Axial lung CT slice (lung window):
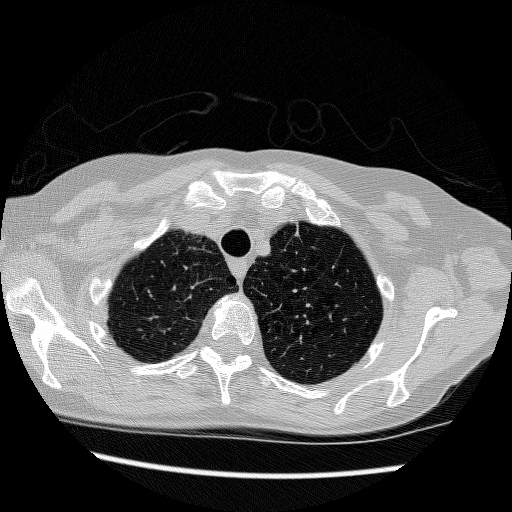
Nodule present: no